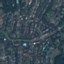
Label: Residential